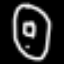
Label: donut